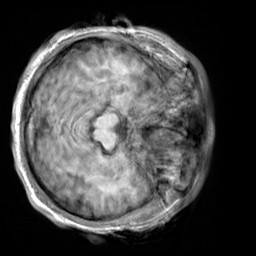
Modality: T1w
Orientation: axial
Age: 24
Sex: male
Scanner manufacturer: siemens
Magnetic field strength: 3 T
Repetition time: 2.3 s
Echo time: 0.00303 s